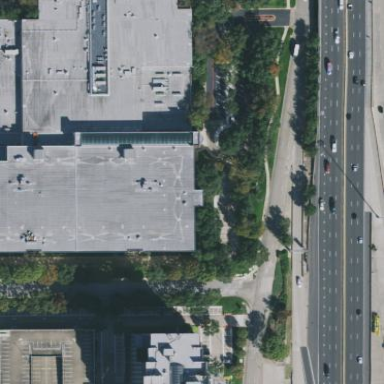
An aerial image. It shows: Office building.